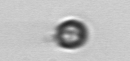
Label: Dinophyceae